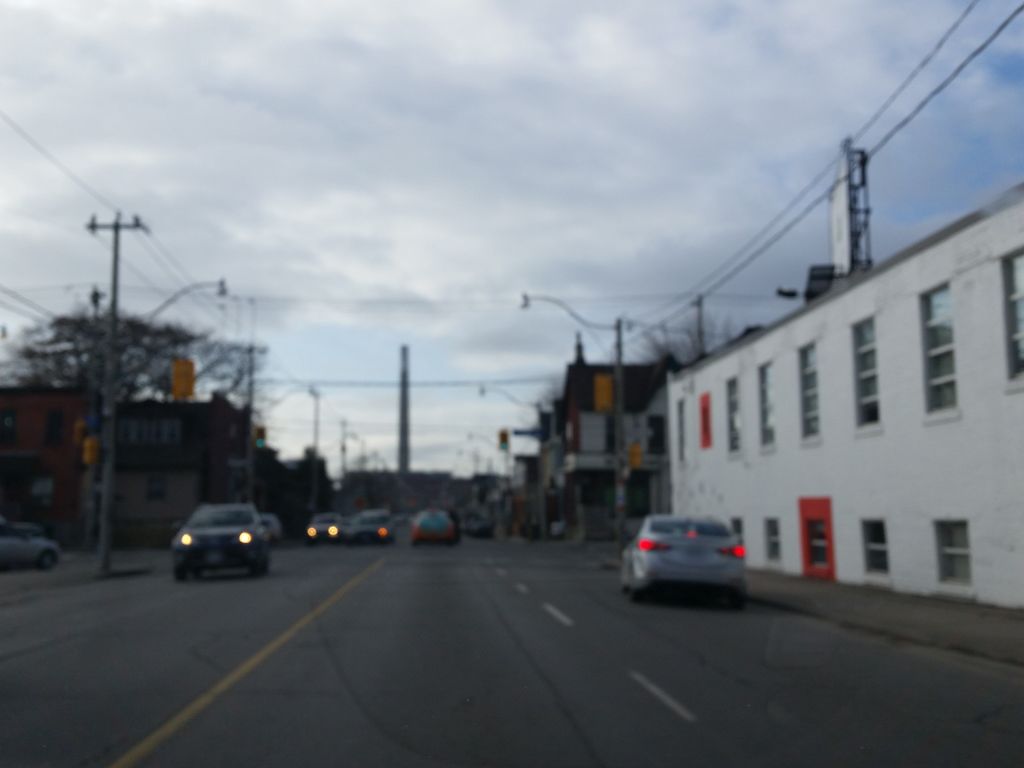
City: toronto